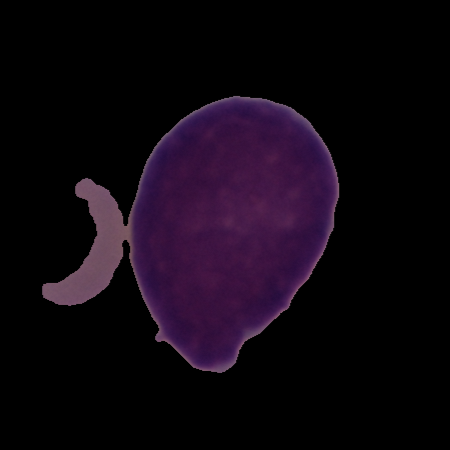
Label: healthy